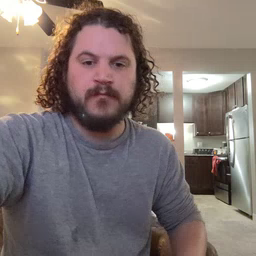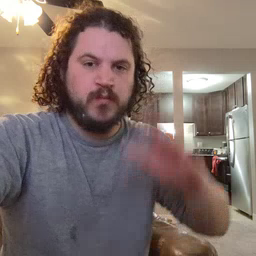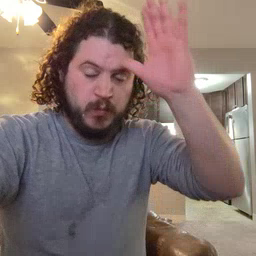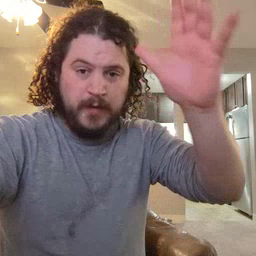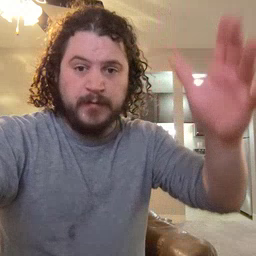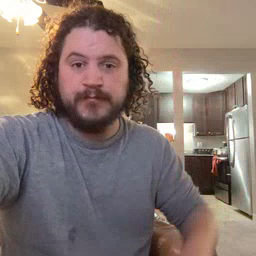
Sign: grandpa